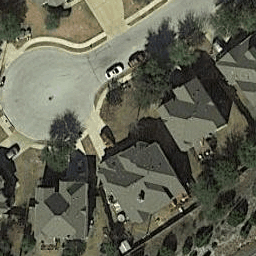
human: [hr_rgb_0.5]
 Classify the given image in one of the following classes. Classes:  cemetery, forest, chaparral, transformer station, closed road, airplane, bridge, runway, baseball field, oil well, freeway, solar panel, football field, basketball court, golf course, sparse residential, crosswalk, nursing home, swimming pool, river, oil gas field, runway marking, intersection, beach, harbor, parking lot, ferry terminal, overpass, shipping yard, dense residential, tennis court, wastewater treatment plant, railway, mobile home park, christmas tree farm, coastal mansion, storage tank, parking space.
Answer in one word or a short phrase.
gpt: closed road